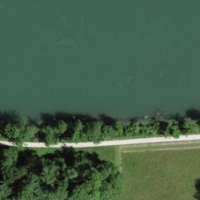
EUNIS habitat code: 15
Species observed at this site:
Euphorbia cyparissias